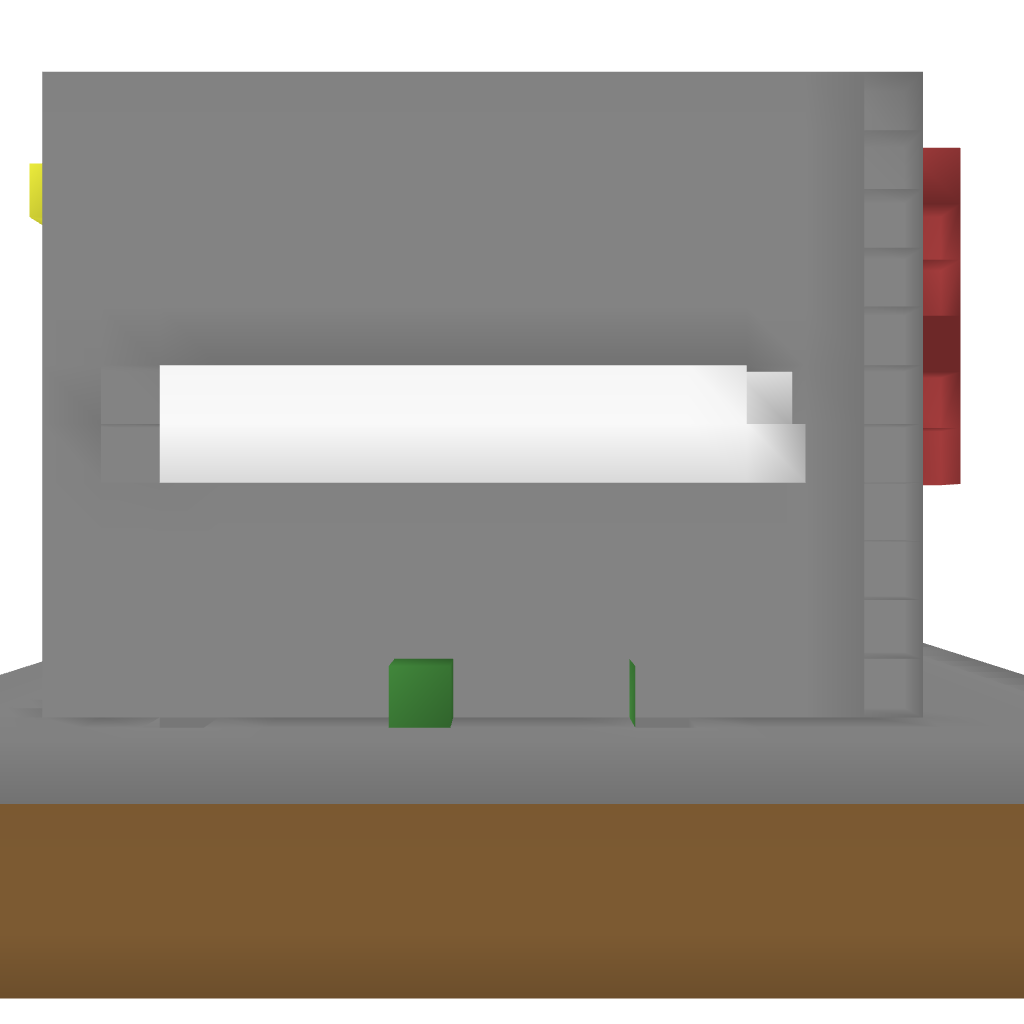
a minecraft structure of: Royal Knight House bad low quality